Interaction volume radius: 10 \u00c5
Interaction volume height: 25 \u00c5
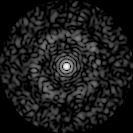
Disorder parameter: 0.812